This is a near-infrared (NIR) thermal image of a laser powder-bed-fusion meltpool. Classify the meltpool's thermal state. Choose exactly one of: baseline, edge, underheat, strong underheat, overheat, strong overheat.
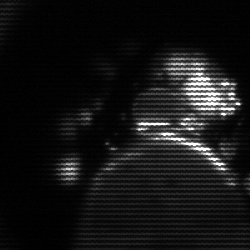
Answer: baseline